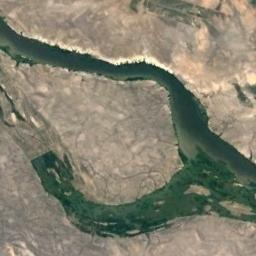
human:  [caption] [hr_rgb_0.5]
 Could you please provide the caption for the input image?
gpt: The river goes through bare land and green grass .

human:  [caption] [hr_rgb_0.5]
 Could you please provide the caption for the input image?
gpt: A curvy green river, On both sides of which is a tan desert with a little green vegetation .

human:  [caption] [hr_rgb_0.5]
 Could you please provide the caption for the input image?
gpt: There are many trees on either side of the river .

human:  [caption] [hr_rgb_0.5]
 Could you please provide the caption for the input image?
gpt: The deep blue river with a dry tributary goes through the forest .

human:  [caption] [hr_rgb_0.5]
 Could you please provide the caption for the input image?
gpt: The green river is in a brown desert .